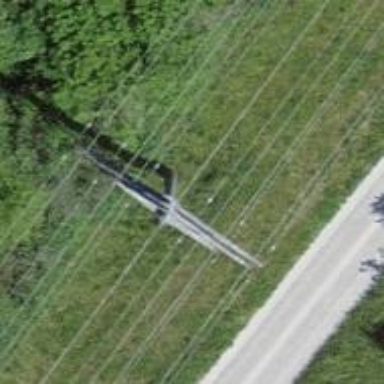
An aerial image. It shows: Concrete power pole.